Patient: sex M, age 68
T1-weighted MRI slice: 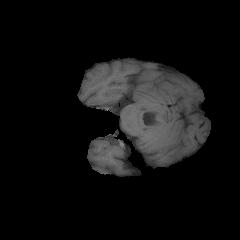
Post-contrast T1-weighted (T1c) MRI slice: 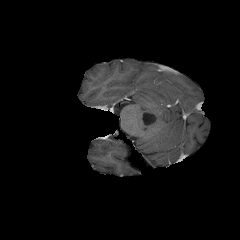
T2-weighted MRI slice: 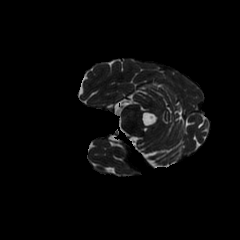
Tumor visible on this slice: no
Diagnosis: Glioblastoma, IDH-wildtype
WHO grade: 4